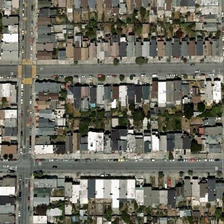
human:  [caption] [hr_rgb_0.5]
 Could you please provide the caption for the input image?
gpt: many buildings and green trees are in two sides of three roads in a dense residential area .

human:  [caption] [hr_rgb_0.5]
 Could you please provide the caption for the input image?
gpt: many buildings and green trees are in two sides of three roads in a dense residential area .

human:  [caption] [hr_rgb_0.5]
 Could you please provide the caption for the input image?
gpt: many buildings and green trees are in two sides of three roads in a dense residential area .

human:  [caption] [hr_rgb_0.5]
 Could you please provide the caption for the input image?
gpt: many buildings and green trees are in two sides of three roads in a dense residential area .

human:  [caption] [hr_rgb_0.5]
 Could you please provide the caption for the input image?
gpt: many buildings and green trees are in two sides of three roads in a dense residential area .